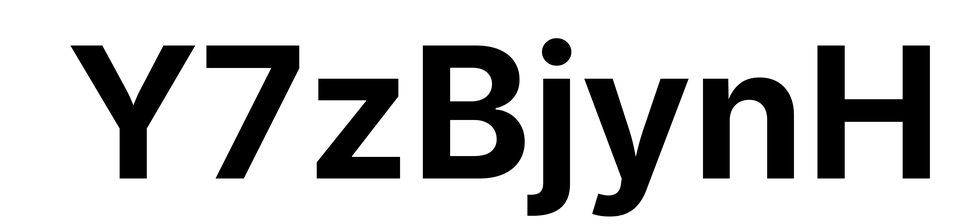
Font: Inter_Bold